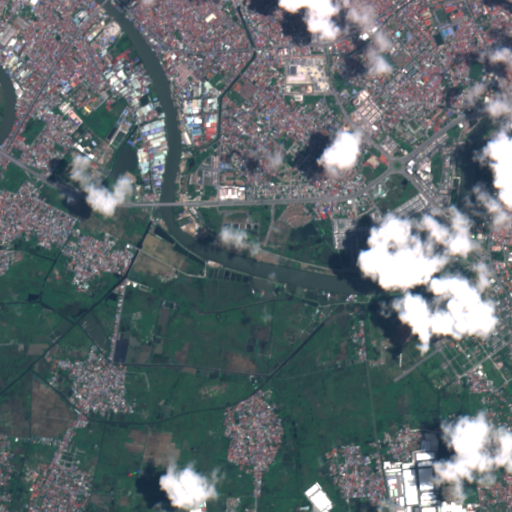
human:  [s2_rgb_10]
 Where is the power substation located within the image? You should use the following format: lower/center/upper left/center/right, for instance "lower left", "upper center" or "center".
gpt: The power substation is located in the upper left of the image.
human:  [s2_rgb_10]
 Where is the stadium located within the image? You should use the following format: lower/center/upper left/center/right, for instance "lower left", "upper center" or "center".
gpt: The stadium is located in the upper left of the image.
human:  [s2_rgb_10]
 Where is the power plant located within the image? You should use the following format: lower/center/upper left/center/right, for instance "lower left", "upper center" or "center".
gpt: There is no power plant in the image.